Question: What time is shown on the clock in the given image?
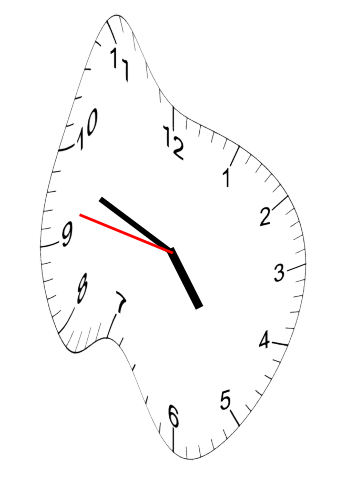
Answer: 04:48:47